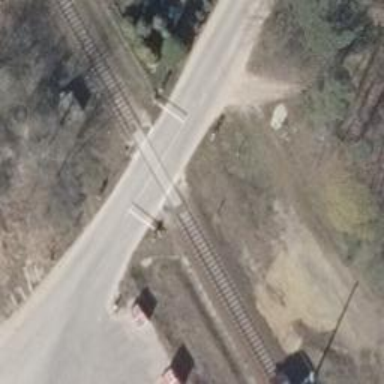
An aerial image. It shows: Railway level crossing.